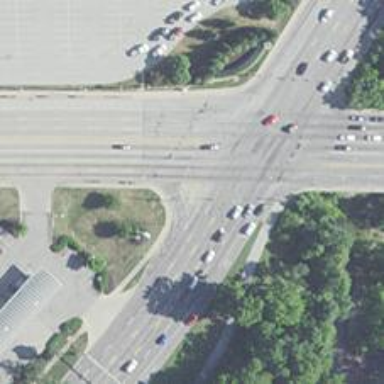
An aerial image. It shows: Footway that serves as traffic island.